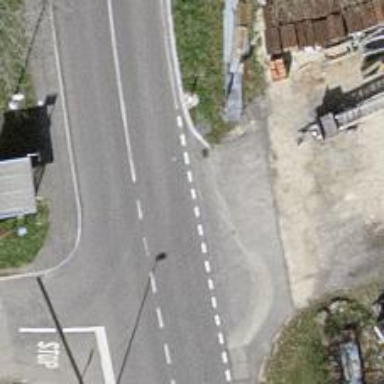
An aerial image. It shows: Bus stop with platform for public transport.